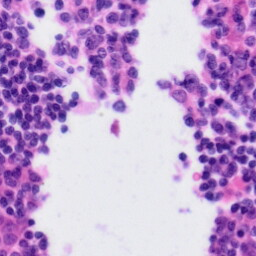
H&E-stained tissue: Tonsil